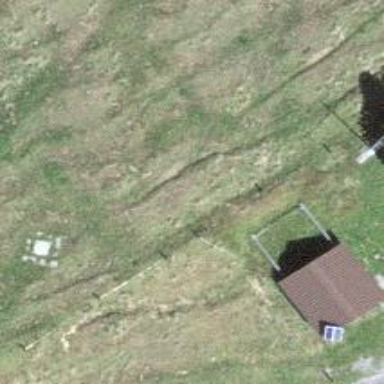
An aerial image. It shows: Isolated dwelling in remote location.